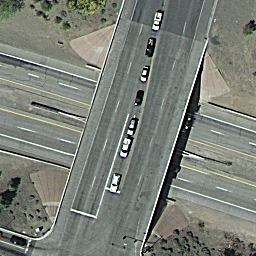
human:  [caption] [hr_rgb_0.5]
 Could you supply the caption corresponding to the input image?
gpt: An overpass cross two roads vertically with some plants surounded the roads .

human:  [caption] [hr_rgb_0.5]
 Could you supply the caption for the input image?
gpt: An overpass cross two roads vertically with some cars on the roads .

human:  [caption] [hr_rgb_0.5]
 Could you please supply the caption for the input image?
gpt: An overpass cross the roads vertically .

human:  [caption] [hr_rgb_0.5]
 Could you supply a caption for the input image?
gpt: An overpass go across two roads vertically with some cars on the roads .

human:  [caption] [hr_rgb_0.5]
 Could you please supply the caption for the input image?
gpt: An overpass go across two roads with some cars on the roads and surrounded by plants .